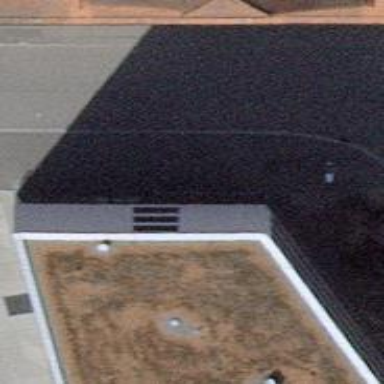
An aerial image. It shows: Entrance to multi-storey parking facility.